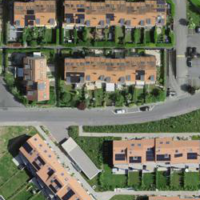
EUNIS habitat code: 55
Species observed at this site:
Allium ursinum